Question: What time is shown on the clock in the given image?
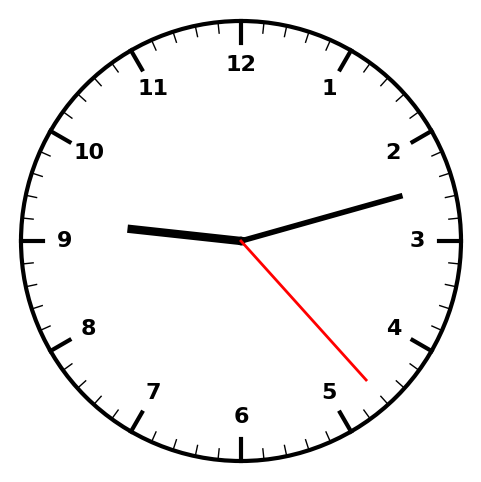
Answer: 09:12:23